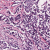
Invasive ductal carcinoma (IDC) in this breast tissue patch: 1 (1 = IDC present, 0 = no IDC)